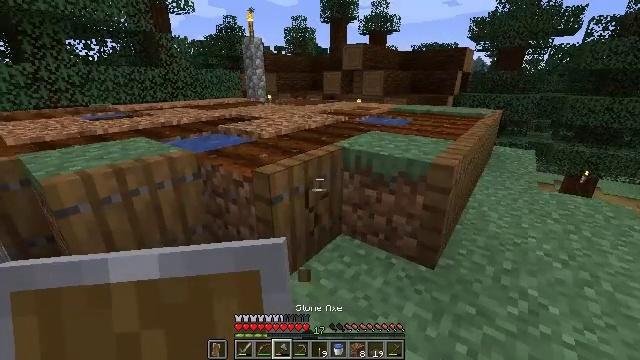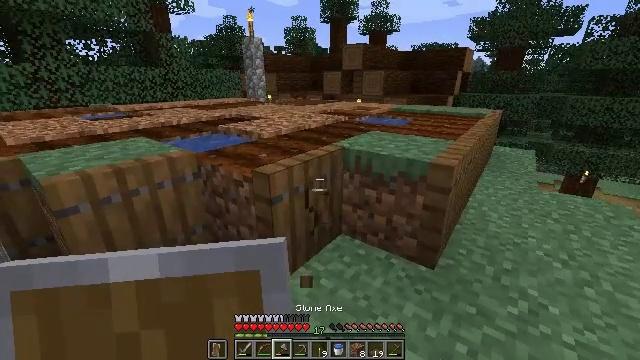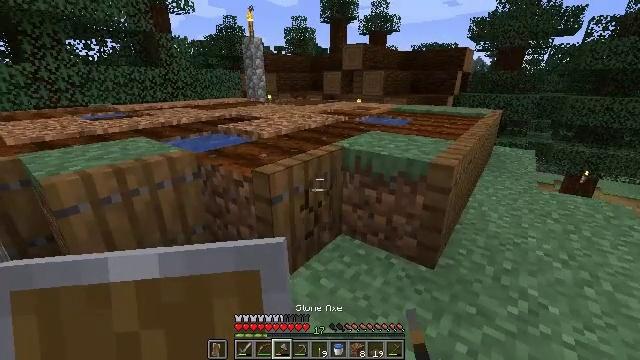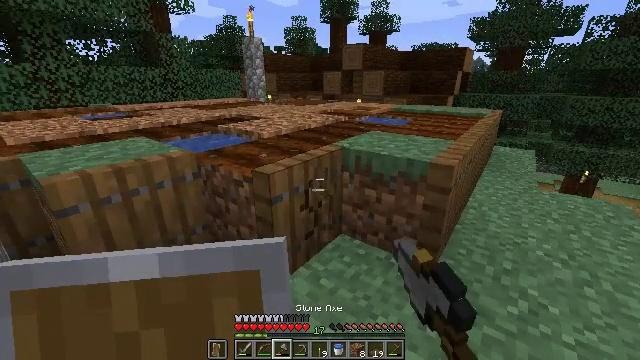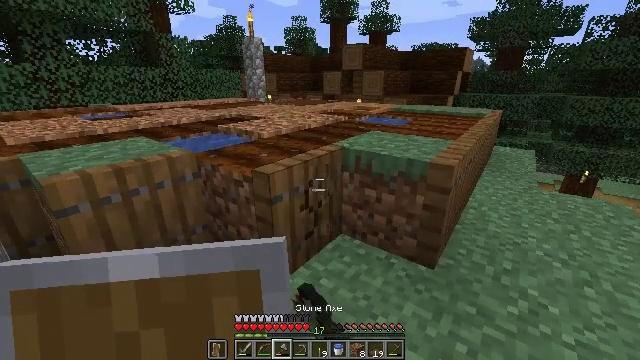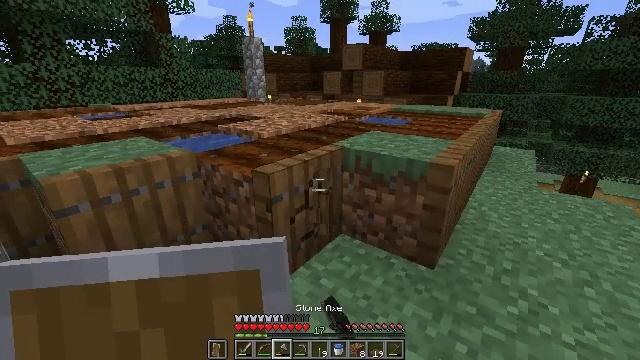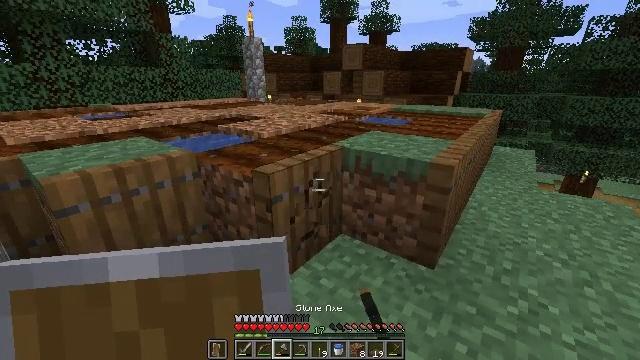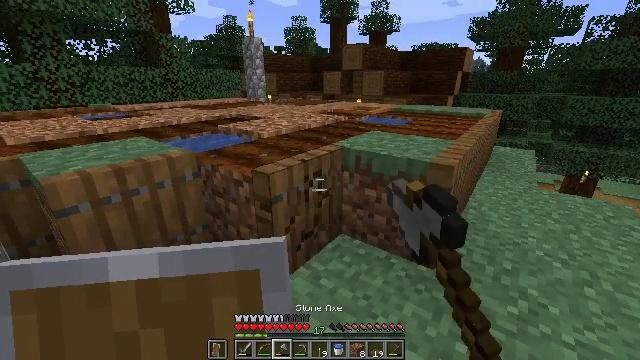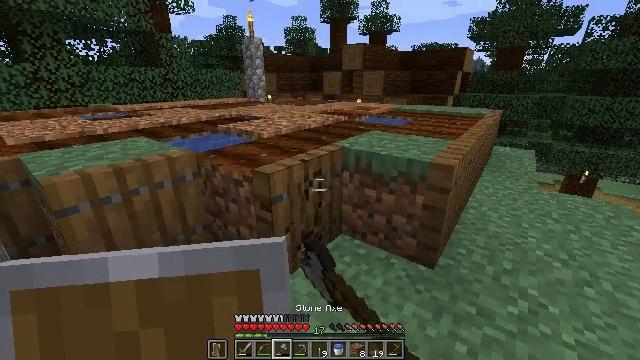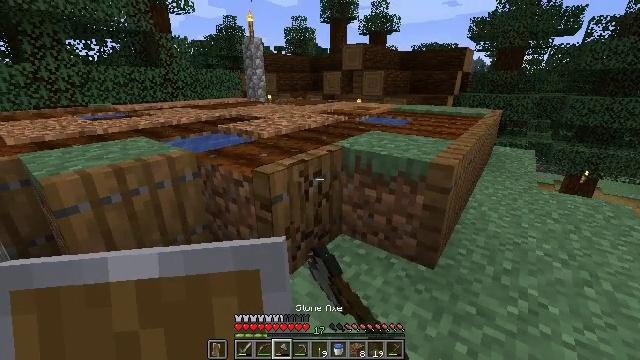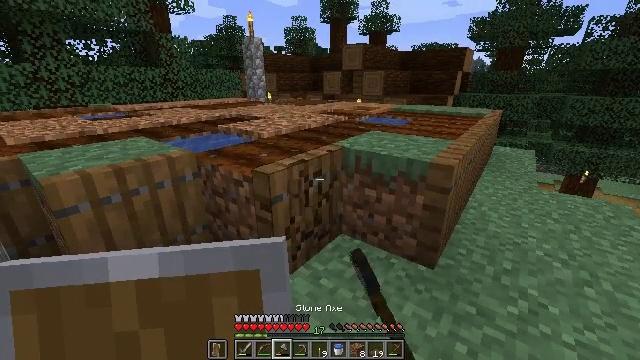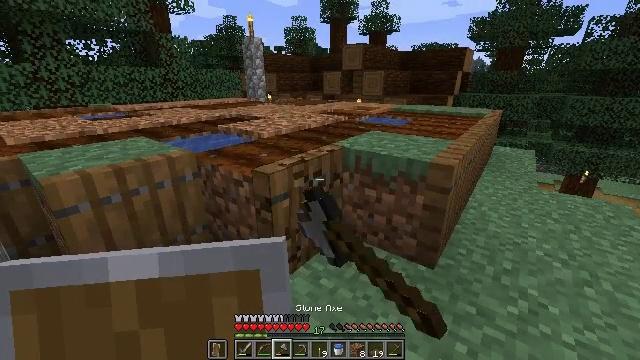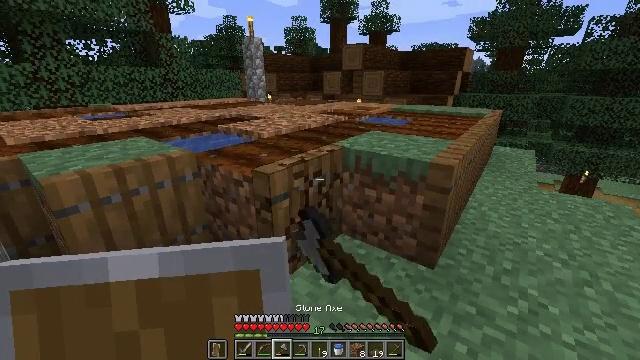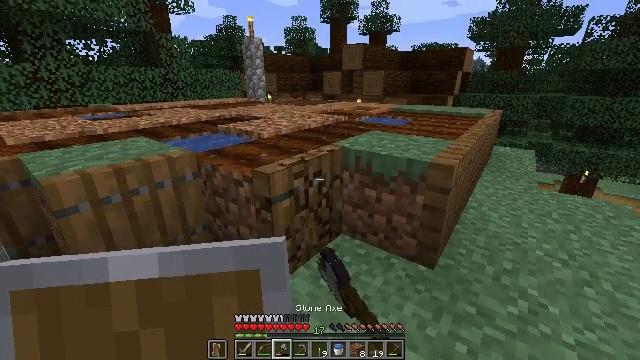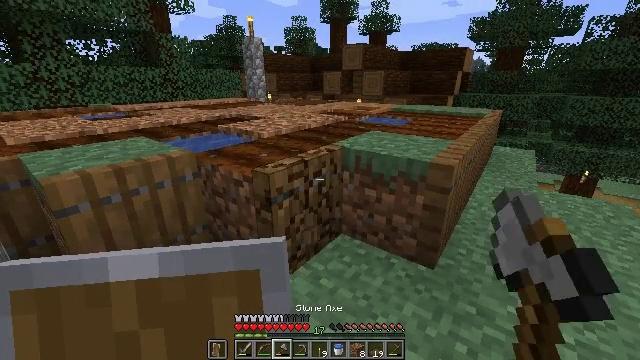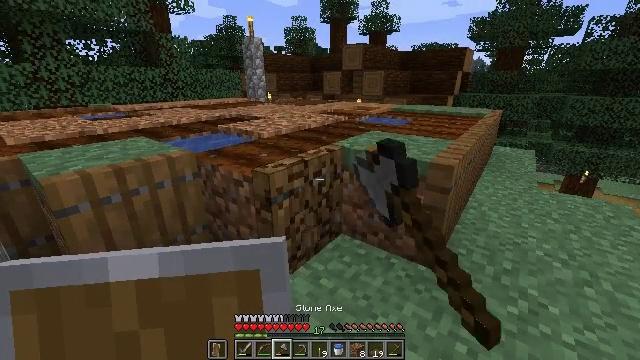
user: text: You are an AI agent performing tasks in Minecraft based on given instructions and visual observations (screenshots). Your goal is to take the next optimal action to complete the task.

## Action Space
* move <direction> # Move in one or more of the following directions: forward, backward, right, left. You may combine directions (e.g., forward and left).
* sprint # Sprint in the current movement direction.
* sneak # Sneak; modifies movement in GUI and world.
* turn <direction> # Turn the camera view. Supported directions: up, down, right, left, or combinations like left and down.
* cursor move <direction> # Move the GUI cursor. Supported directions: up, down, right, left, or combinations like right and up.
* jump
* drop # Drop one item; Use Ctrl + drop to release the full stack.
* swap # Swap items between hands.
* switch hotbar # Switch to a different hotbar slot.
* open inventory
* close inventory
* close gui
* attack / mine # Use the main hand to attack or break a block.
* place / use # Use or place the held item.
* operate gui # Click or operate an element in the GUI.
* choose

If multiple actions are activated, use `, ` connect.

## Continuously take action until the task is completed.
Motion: motion action
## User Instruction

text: Mine the spruce trapdoor by breaking it.
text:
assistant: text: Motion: attack / mine
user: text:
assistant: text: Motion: attack / mine
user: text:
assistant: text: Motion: attack / mine
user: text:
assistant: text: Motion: attack / mine
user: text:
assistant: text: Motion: attack / mine
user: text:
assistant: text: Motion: attack / mine
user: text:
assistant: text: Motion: attack / mine
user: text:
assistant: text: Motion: attack / mine
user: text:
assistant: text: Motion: attack / mine
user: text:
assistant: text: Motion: attack / mine
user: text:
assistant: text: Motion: attack / mine
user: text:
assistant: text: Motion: attack / mine
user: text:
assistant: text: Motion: attack / mine
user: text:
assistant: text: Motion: attack / mine
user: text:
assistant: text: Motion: attack / mine
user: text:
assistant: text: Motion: attack / mine
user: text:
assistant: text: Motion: attack / mine
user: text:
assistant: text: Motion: attack / mine
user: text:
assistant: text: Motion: attack / mine
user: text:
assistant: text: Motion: attack / mine
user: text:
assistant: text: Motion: turn left, attack / mine
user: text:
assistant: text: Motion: turn left, attack / mine
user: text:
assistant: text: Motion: attack / mine
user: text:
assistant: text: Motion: attack / mine
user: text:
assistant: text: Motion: attack / mine
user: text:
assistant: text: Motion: attack / mine
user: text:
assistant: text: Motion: turn right, attack / mine
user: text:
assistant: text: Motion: turn right, attack / mine
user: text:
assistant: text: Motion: attack / mine
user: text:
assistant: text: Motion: attack / mine